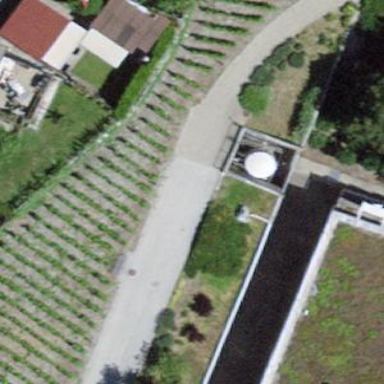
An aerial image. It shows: Vineyard where grapes are grown.